Aerial crown-view tile of a tropical tree (Barro Colorado Island, Panama), acquired 20250616:
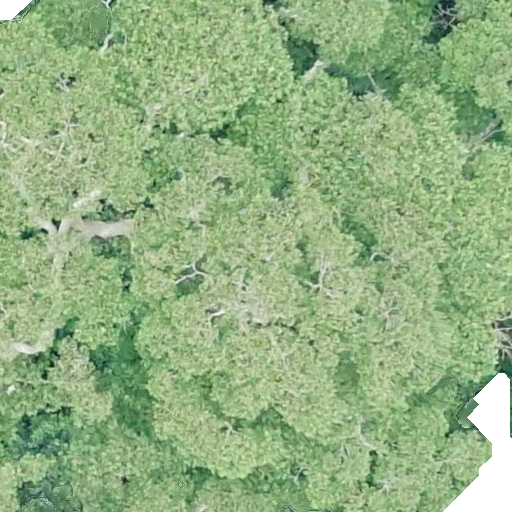
Species: Dipteryx oleifera
GBIF accepted scientific name: Dipteryx oleifera
Crown area: 767.434 m²